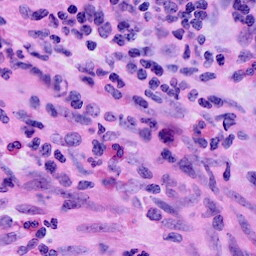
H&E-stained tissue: Cervix